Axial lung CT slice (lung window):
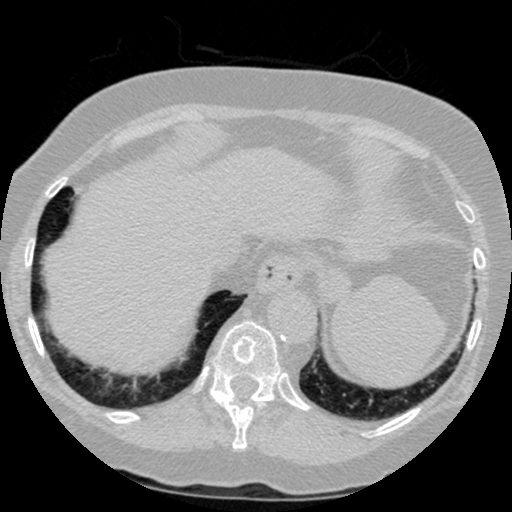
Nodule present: no